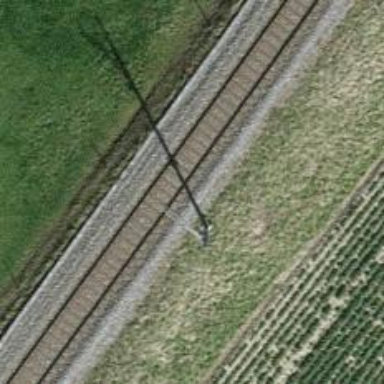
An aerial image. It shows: Single-track electrified railway with contact line.